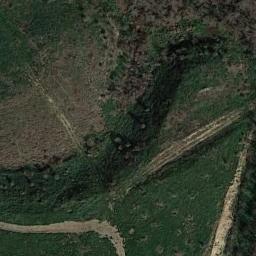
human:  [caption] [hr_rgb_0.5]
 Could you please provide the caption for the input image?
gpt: This meadow has evenly distributed dense grasses and some trails are also on the meadow .

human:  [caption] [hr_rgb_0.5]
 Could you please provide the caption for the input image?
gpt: There are several roads and many trees on the grass .

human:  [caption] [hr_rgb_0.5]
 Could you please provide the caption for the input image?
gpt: The entire image is dominated by grass .

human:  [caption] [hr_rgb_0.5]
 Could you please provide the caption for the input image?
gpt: A large brown and green mixed meadow with many green trees and several roads .

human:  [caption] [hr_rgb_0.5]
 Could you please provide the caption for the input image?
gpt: There are some bare land and paths on the meadow .